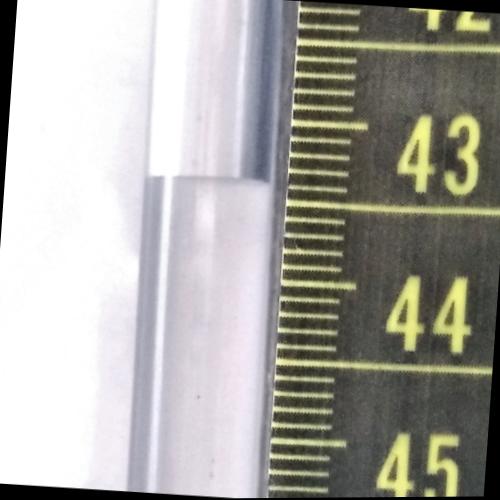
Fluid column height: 43.4 cm